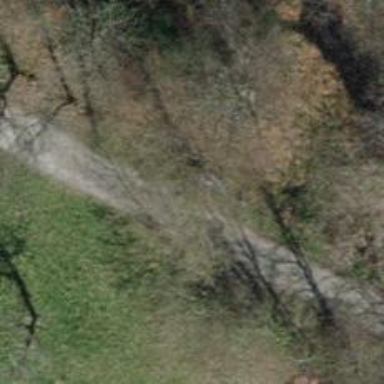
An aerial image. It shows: Bench.